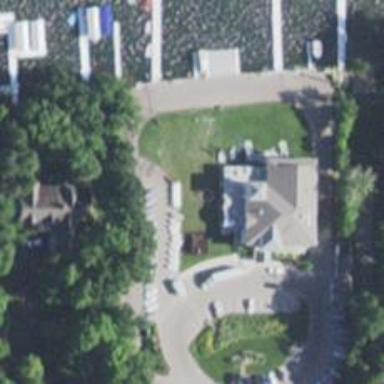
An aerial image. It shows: Yachting club.